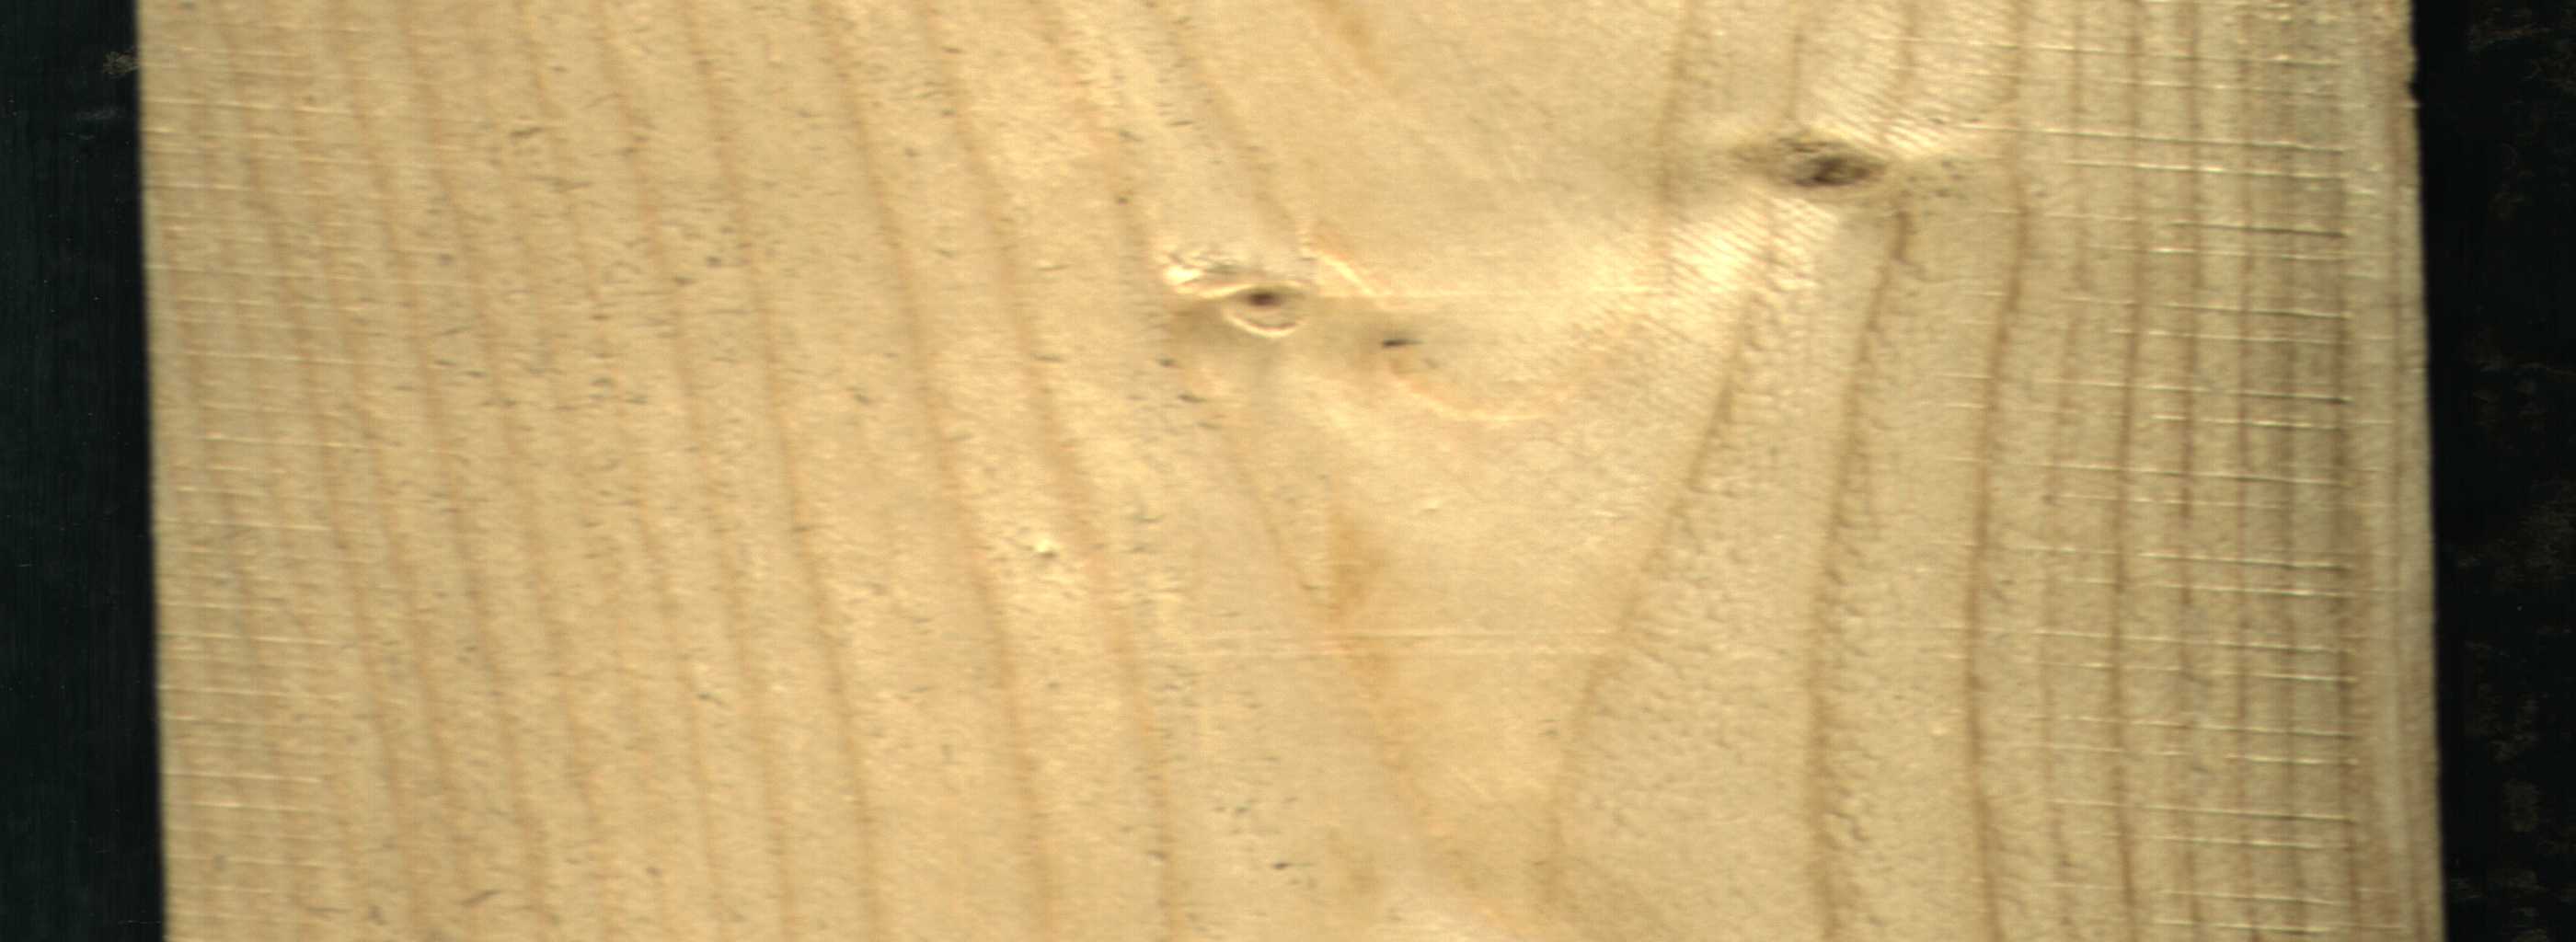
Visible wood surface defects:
Live_Knot
Live_Knot